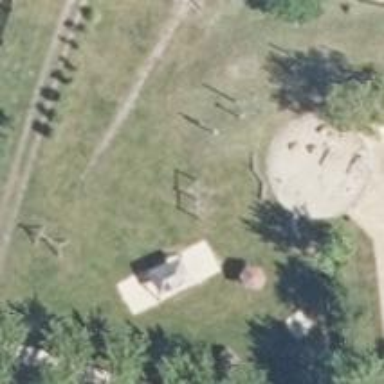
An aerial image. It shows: Swing on the ground in playground.